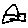
Label: house